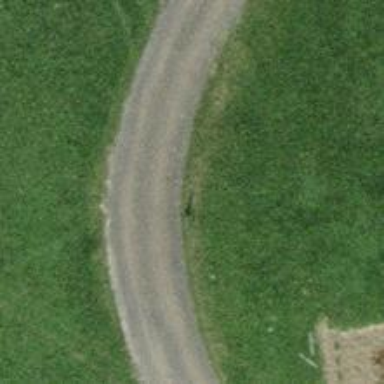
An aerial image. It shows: Track with grade 2 tracktype.